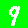
Digit: 9